Question: This is really strange, for my user 'root' I've set the 'password' to:
'''
roboasd231
'''
I can access the MySQL server from 'Sequel Pro' just fine, however when i try to login from 'PHP' using the exact same details i get this error:
'''
Access denied for user 'root'@'localhost' (using password: YES)
'''
Any ideas how to resolve this?
'''
$con = mysql_connect("localhost","root","roboasd231");
if (!$con)
{
die('Cant connect: ' . mysql_error());
}
'''
Screen of my 'users' table in 'mysql' db

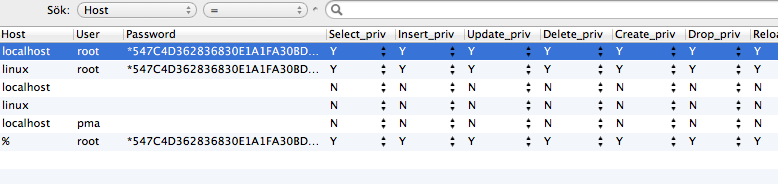
Answer: You mosto likely need to enable root access from a remote workstation ...
'''
GRANT ALL PRIVILEGES ON *.* TO 'root'@'%' IDENTIFIED BY 'roboasd231';
GRANT ALL PRIVILEGES ON *.* TO 'root'@'localhost' IDENTIFIED BY 'roboasd231';
FLUSH PRIVILEGES;
'''
If the problem is connecting from localhost is because '%' doesn't include localhost access, try to use the net interface IP, for example (192.168.1.1 or whatever else you have).
Otherwise you can add the granting even to localhost, as showed above in the code section of this answer.